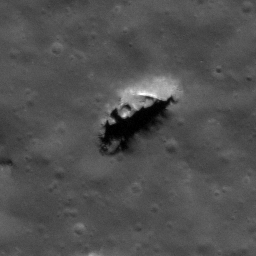
Pit: Copernicus 4
Host crater: Copernicus
Host type: impact_melt
Lunar coordinates: latitude 10.329, longitude 339.621